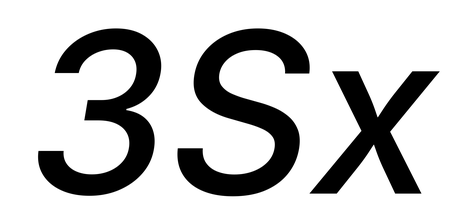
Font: Inter-Italic_Medium_Italic